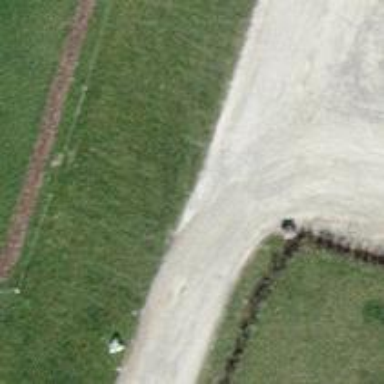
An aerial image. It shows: Pebblestone track with grade2 tracktype.